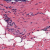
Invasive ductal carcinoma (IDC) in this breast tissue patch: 0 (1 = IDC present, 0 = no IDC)